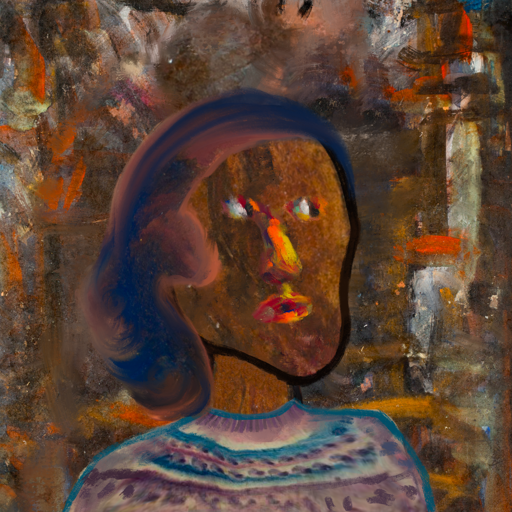
Background: GypsyQueen, Head And Neck Side: Mosgoul, Face Side: An_Impression, Bust: HillGirl, Hair Side: Mother_And_Son_Son, Head Accessory: Blank, Second Necklace: Blank, Necklace: Blank, Baby: Blank